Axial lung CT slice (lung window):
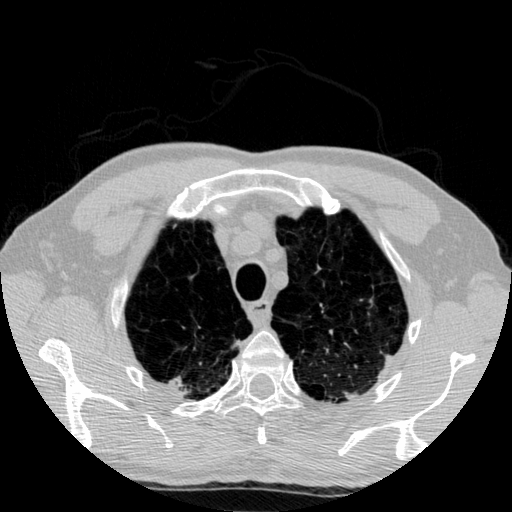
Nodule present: no